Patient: sex F, age 63
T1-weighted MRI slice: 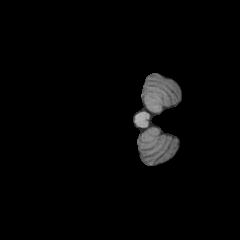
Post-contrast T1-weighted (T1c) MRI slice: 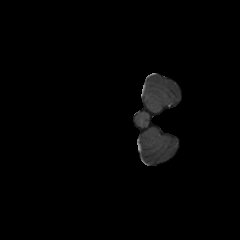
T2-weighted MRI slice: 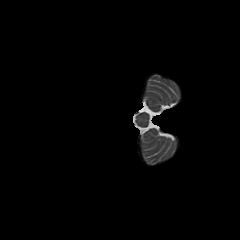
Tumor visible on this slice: no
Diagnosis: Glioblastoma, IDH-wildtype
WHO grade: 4